Chest X-ray. View position: AP
Patient age: 32
Patient sex: M
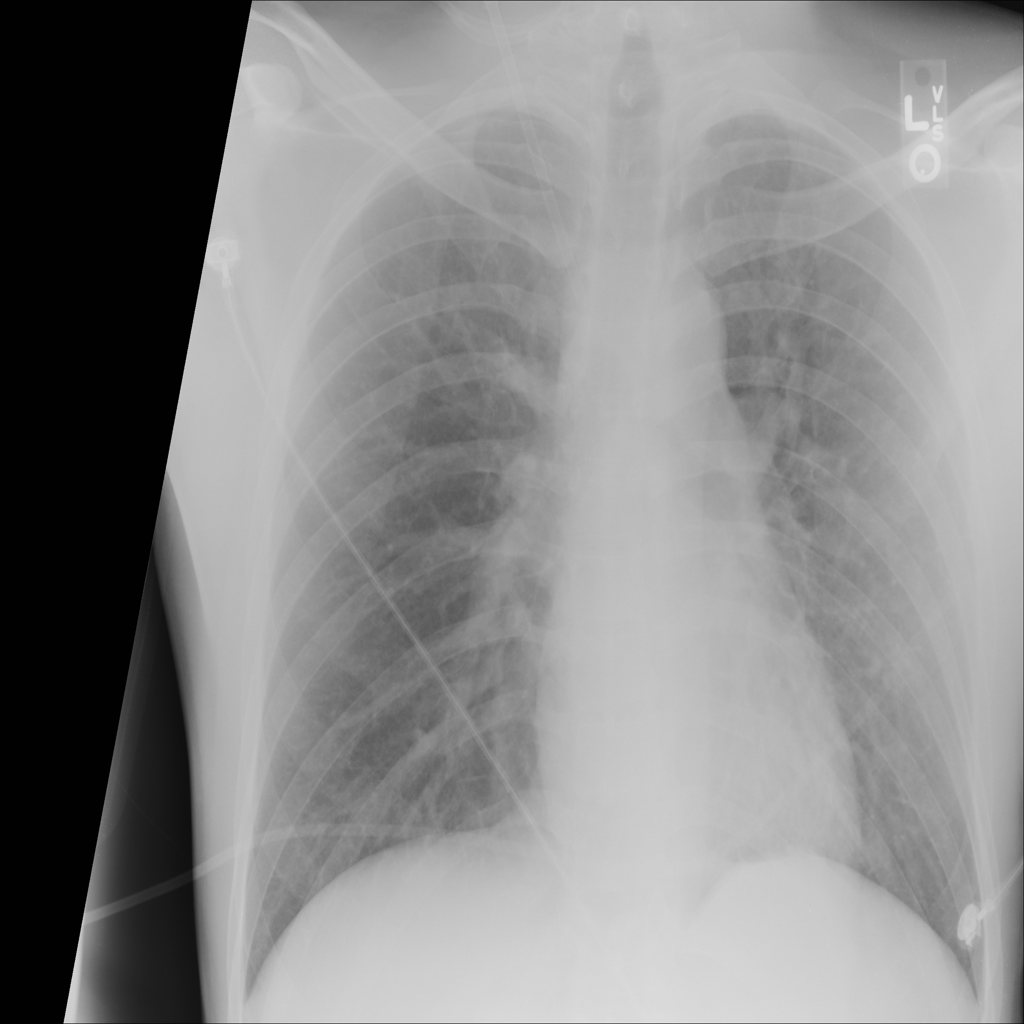
Finding: Pneumothorax